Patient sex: M
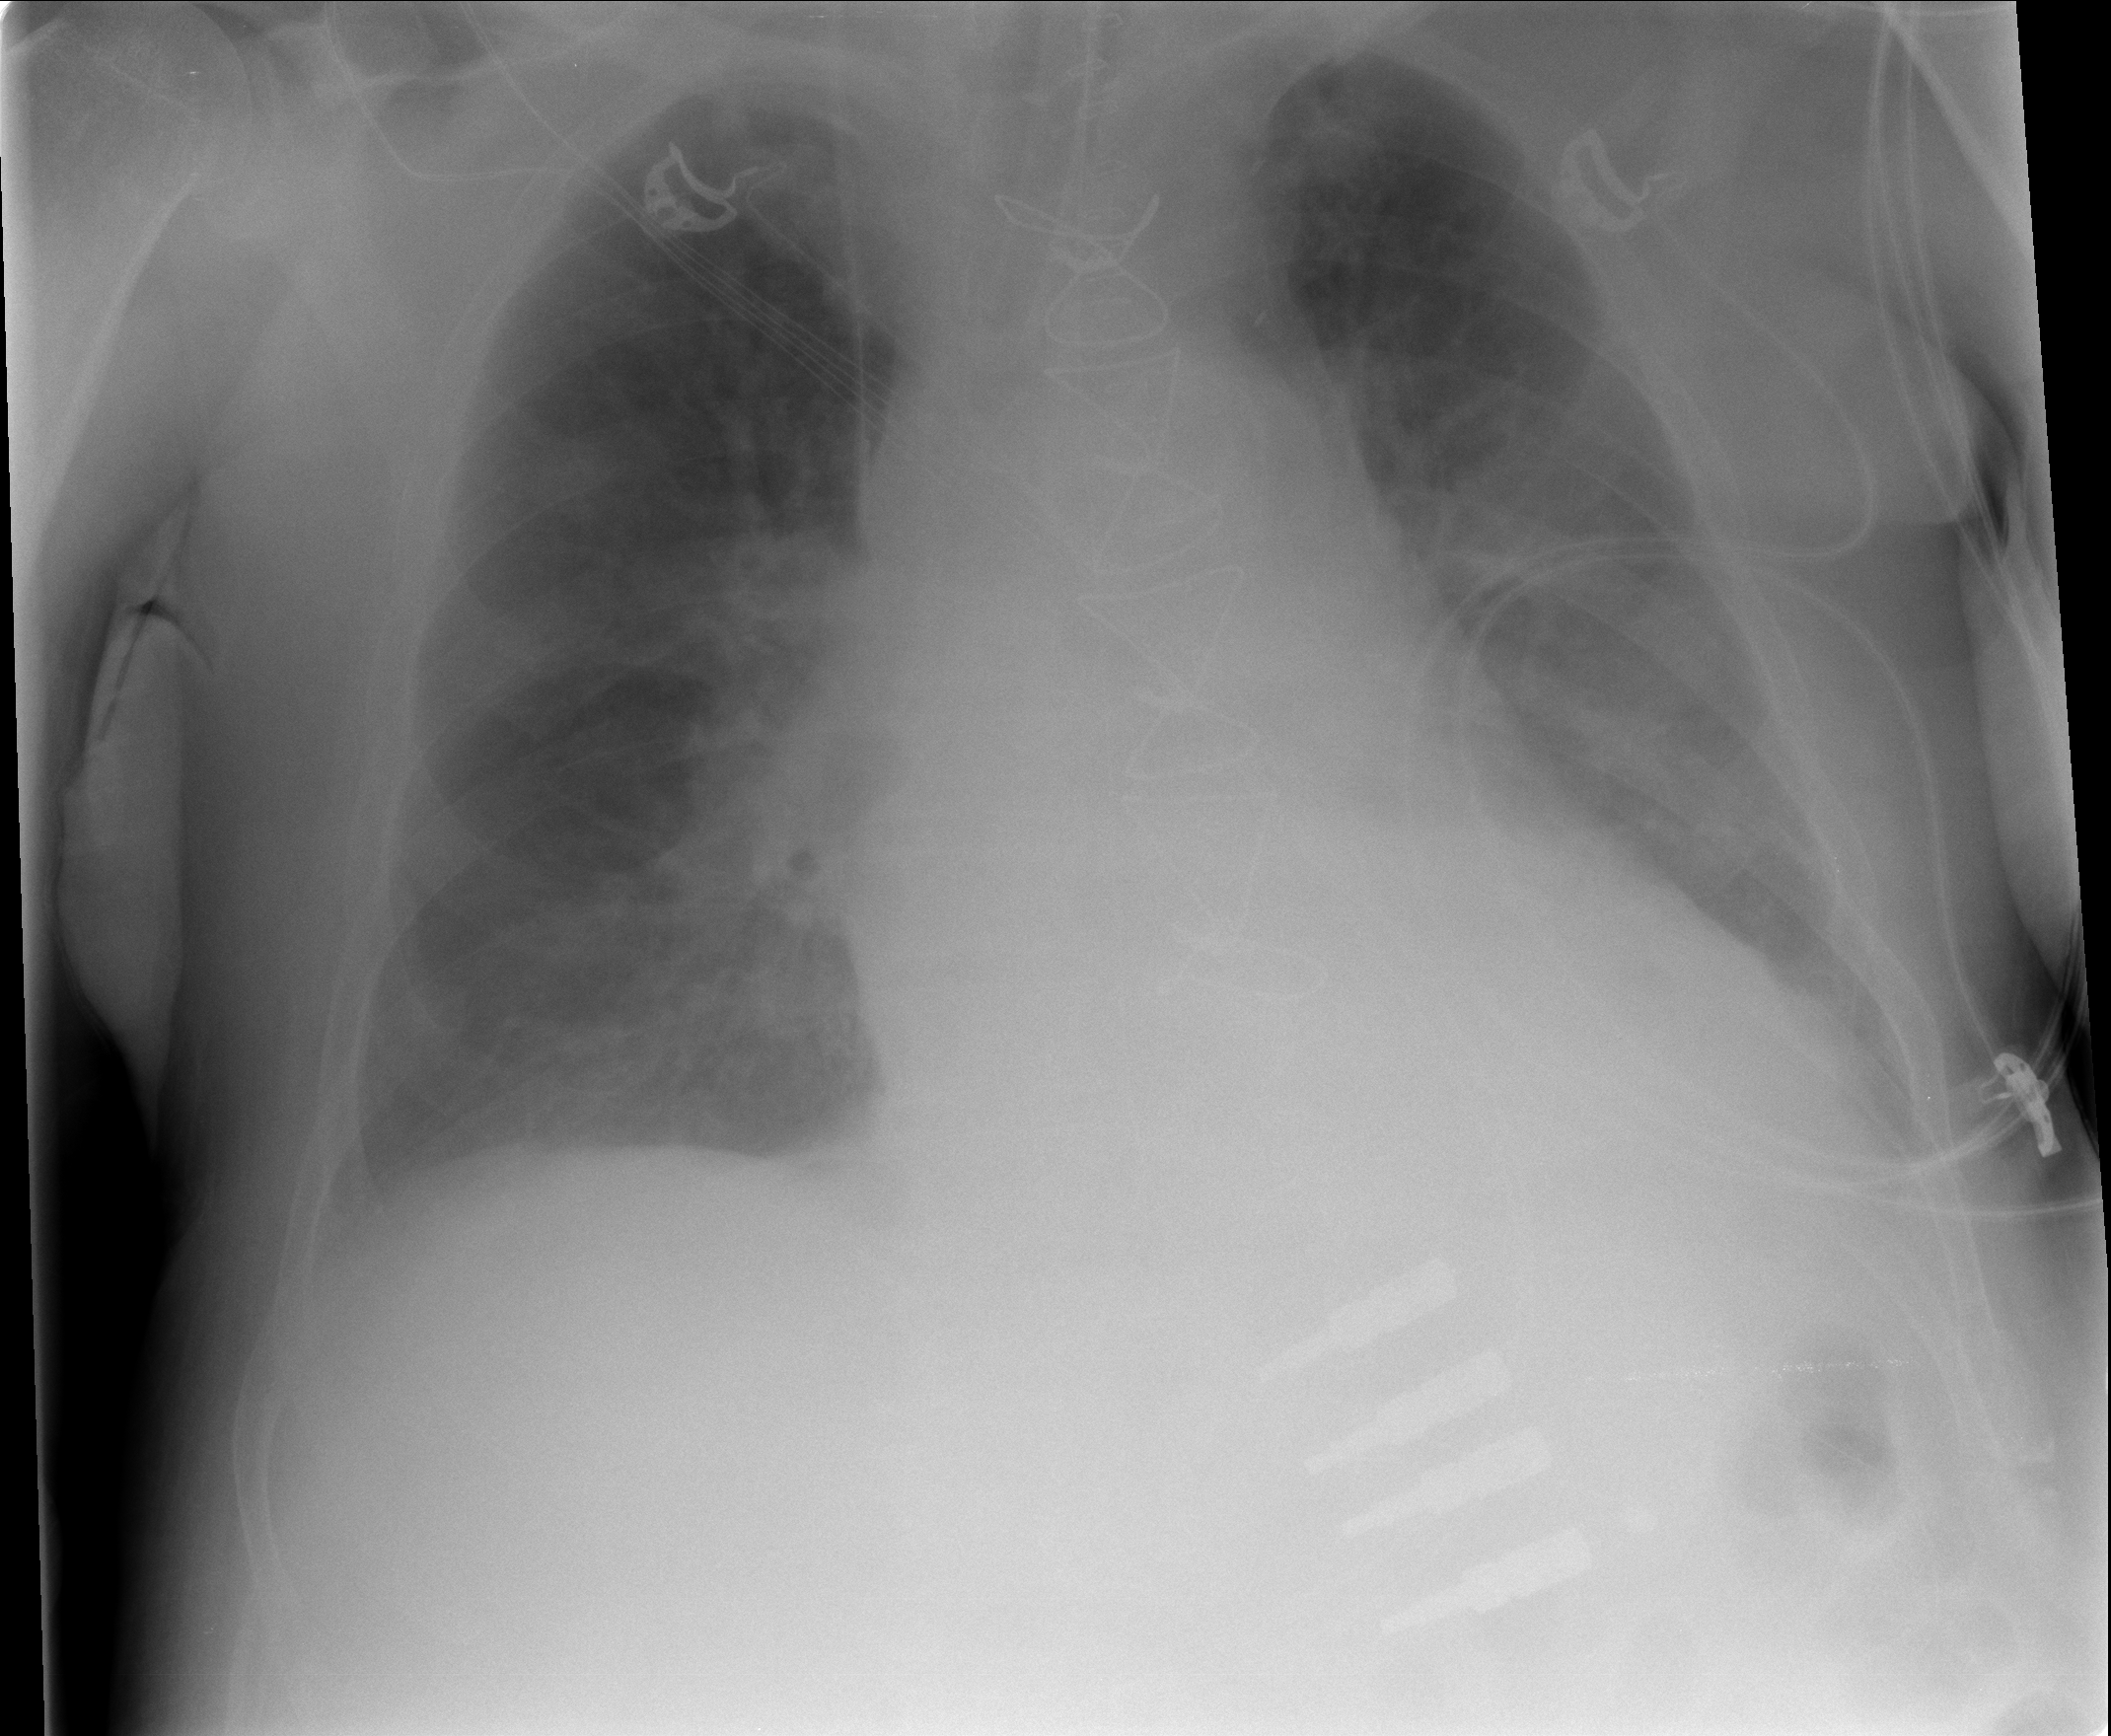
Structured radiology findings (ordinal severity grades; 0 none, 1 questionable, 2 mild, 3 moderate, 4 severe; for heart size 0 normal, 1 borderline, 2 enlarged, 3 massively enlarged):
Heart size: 2
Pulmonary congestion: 0
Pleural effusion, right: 1
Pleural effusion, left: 2
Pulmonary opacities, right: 0
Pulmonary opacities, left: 0
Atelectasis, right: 0
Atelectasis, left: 2